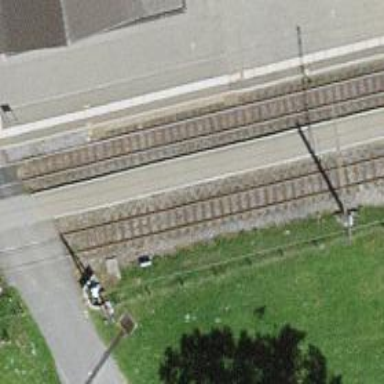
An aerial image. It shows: Railway stop with public transport stop position.